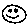
Label: smiley face